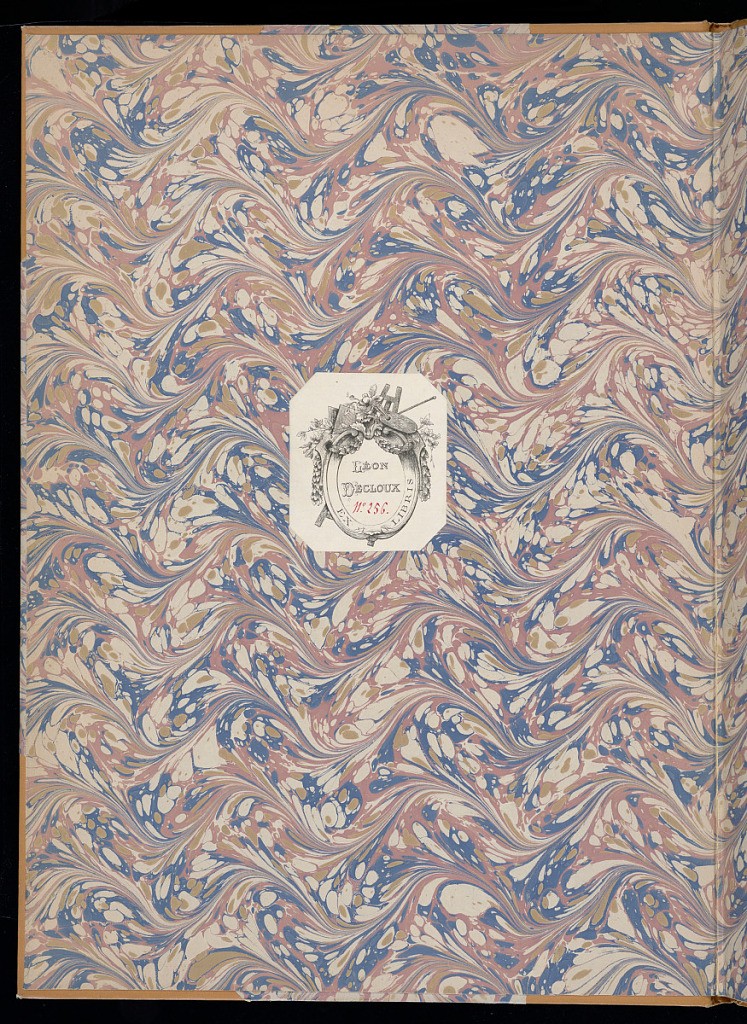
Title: LIVRE DE PORTIERES
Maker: Claude Gillot, French, 1673–1722
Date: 1729–37
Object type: Album
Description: Album containing a series of arabesque designs for tapestries (door curtains) featuring Classical Greek and Roman gods and goddesses. Some of the plates are printed in their earlier states and before lettering, bound with a design for a painted top panel of a harpsichord. The designs feature rococo ornament with arabesque and singerie (monkey) motifs after designs by Claude Gillot.